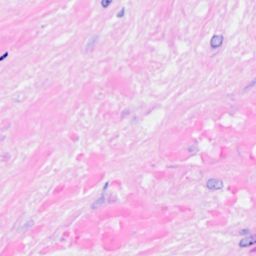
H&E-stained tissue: Breast